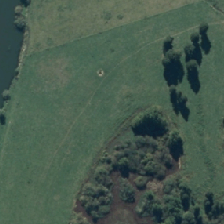
Land cover: herbaceous_freshwater_vege